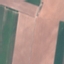
Land use / land cover: AnnualCrop